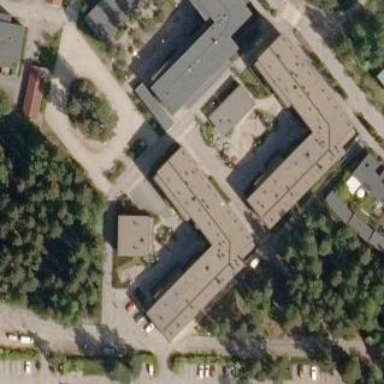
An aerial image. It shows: Part of building.